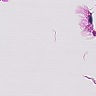
Metastatic tissue present: no